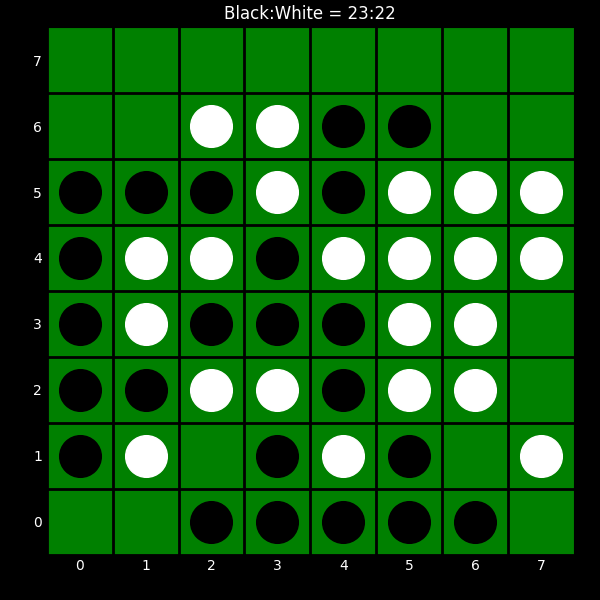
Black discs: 23
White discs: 22